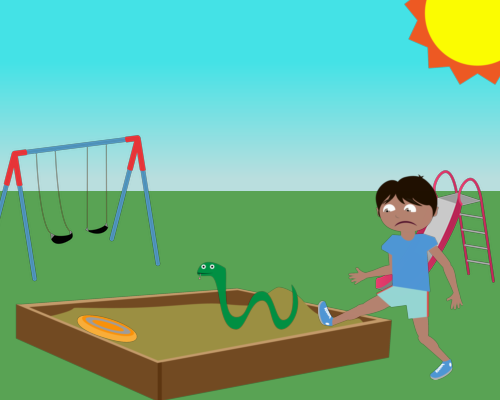
upper right corner is a sun with a small slide under that and up front is a sad boy walking front and left is a sandbox with a snake and frisbee in it behind a small swing set